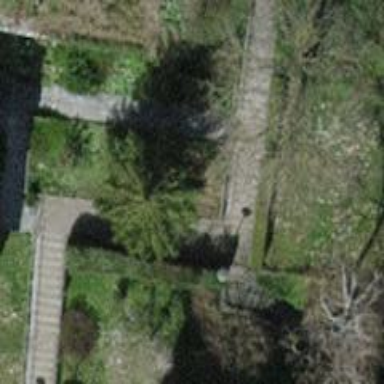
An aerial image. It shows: Flight of steps with sett surface.